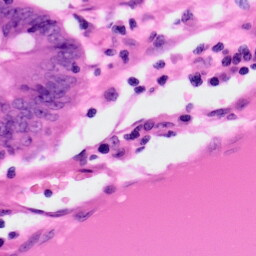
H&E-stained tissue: Colon